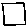
Label: square